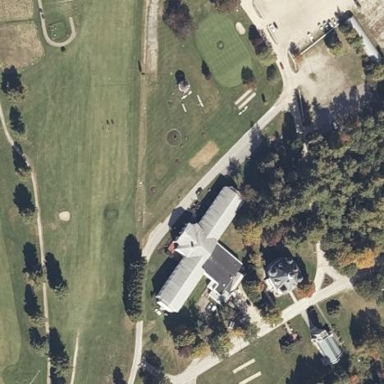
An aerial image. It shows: Hotel with golf clubhouse.